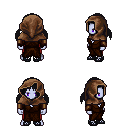
a pixel art fantasy rpg character, male body template, dark elf, purple skin, brown robe, red pants, raven twin-tailed hairstyle, cloth hood, leather bracers, ghillies, four views (front, back, left, right), 2x2 character sprite sheet, small pixel art, hard edges, no anti-aliasing